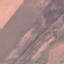
Label: AnnualCrop